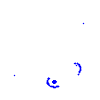
Particle: kaon